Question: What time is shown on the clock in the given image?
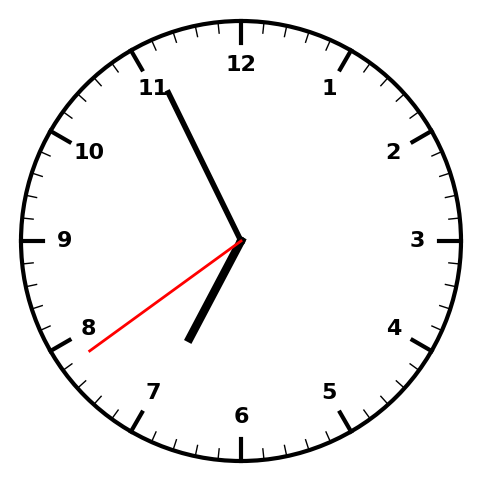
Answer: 06:55:39